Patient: sex F, age 63
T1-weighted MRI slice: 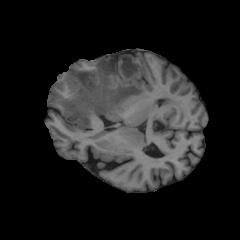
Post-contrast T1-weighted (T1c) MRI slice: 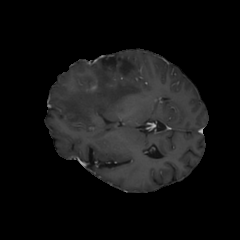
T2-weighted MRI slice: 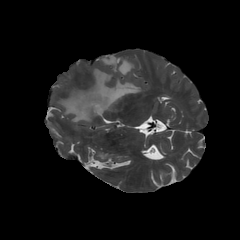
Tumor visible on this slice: yes
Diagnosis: Glioblastoma, IDH-wildtype
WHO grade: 4